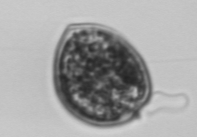
Label: Prorocentrum_micans